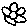
Label: flower